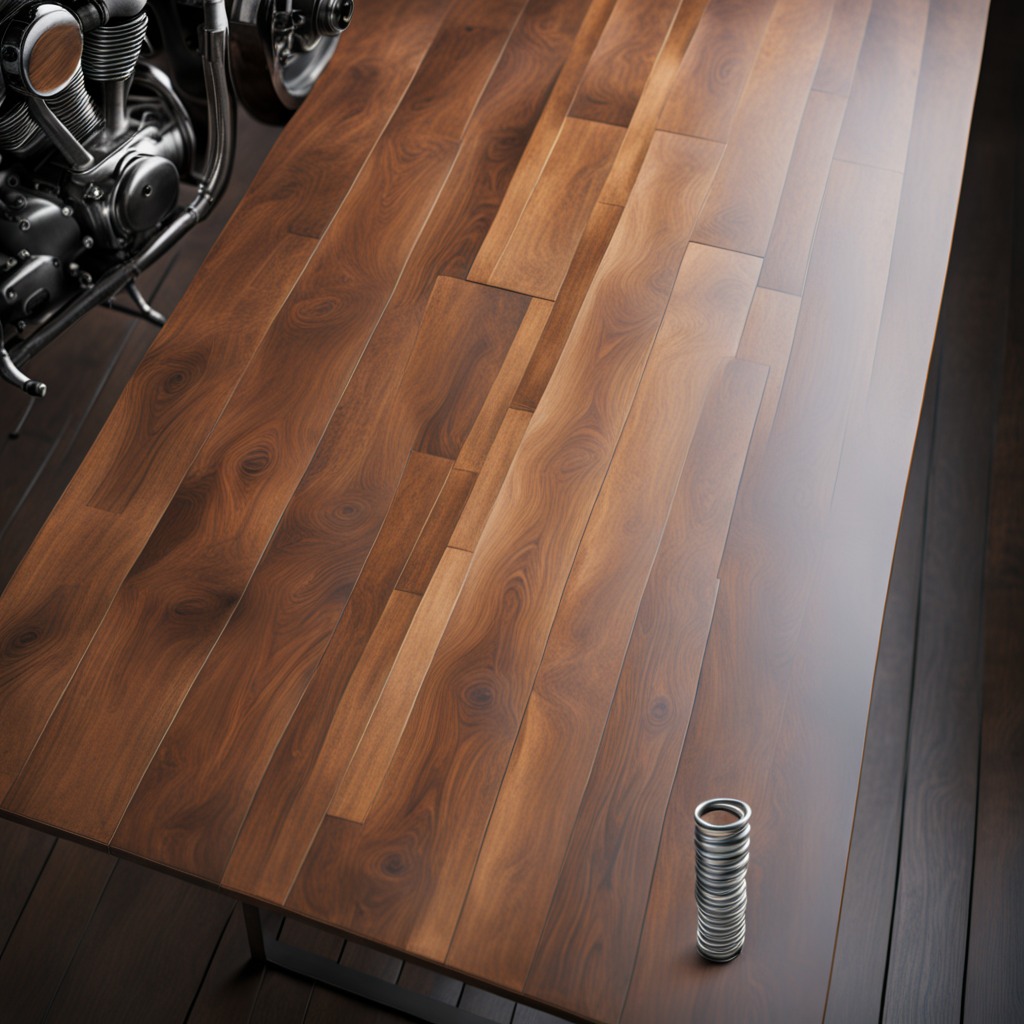
A coiled metal spring lies on the wooden table.